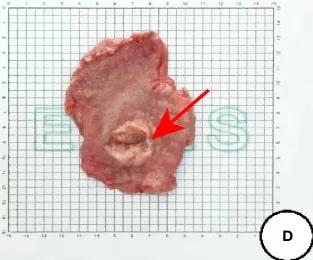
The preoperative examination results and surgical specimen. Surgical specimen:the red arrow points to the tumor.
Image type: medical_photograph (other_medical_photograph)